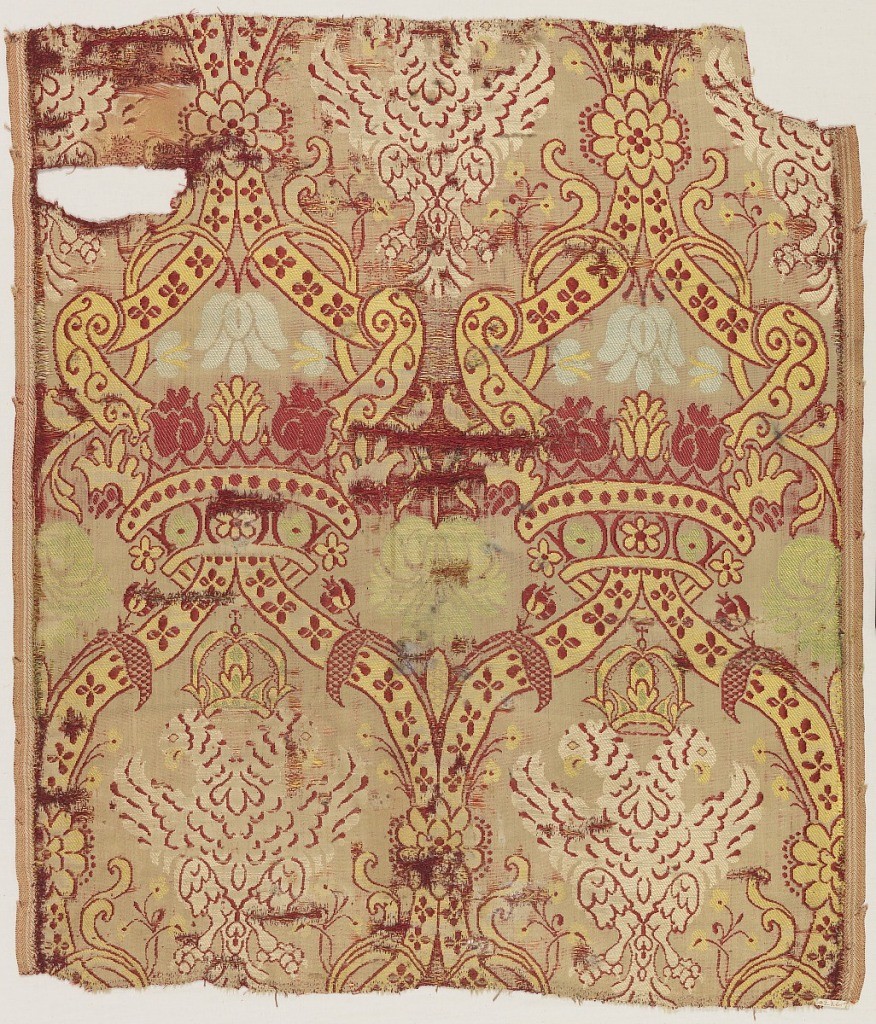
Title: Fragment
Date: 17th century
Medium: silk Technique: combination of two structures; satin plus twill
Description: Decorated bands forming cartouches which frame a crowned double eagle. Polychrome.